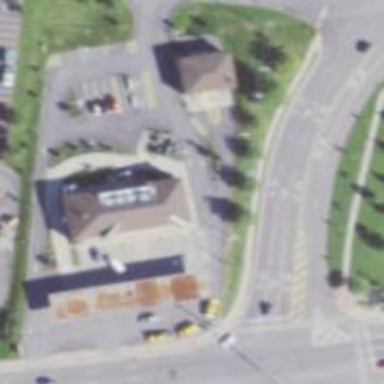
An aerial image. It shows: Convenience shop.